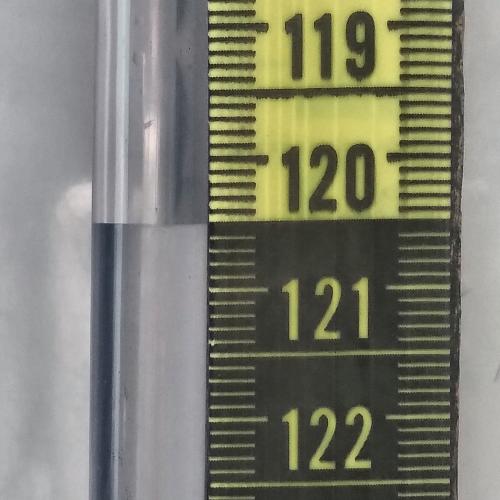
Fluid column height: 120.5 cm